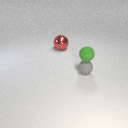
large red metal sphere to the left of small gray rubber sphere